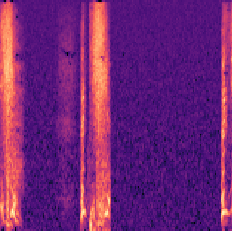
Sound class: Person sneeze